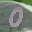
Label: 0